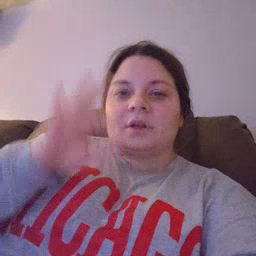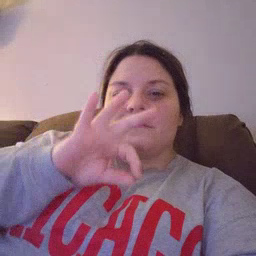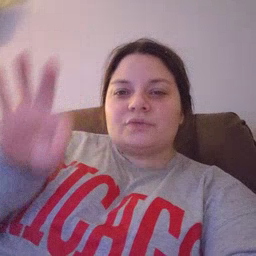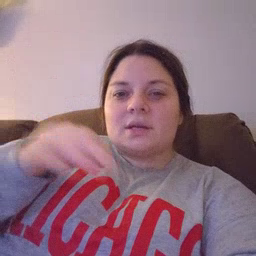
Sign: frenchfries